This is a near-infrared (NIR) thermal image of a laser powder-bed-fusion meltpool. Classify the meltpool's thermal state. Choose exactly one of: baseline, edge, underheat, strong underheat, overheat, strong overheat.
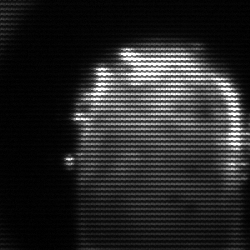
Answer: baseline